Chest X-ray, PA view. Patient: 39 years old, sex F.
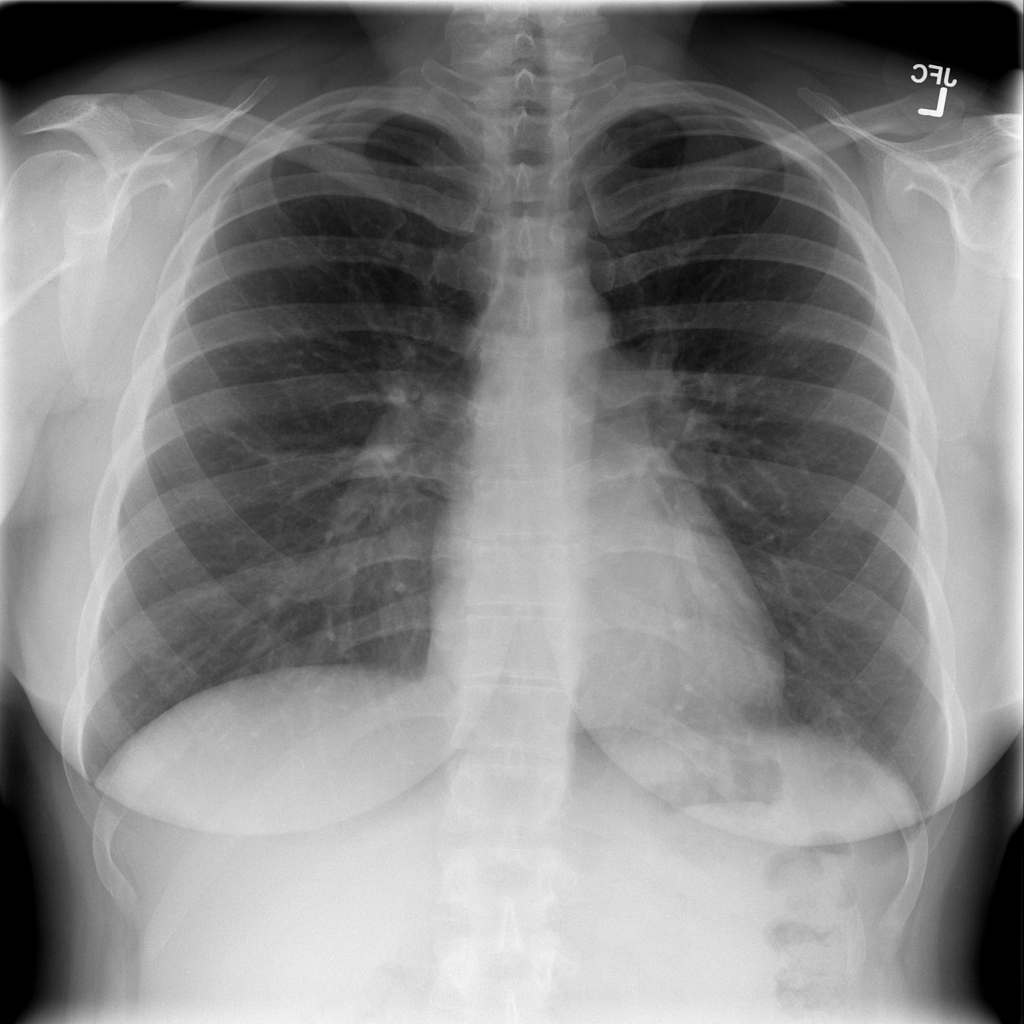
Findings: No Finding